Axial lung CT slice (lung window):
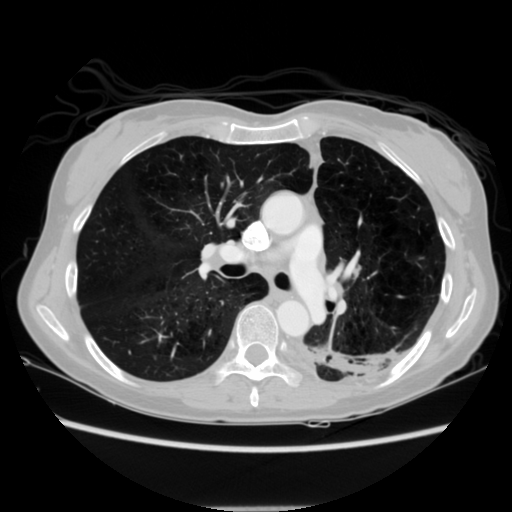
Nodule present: no